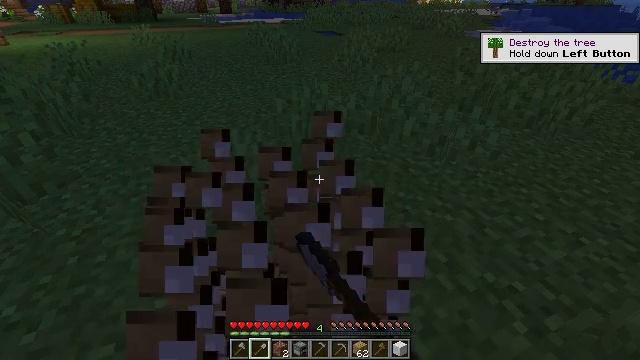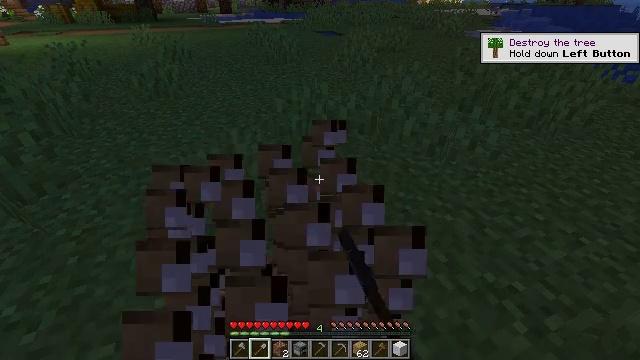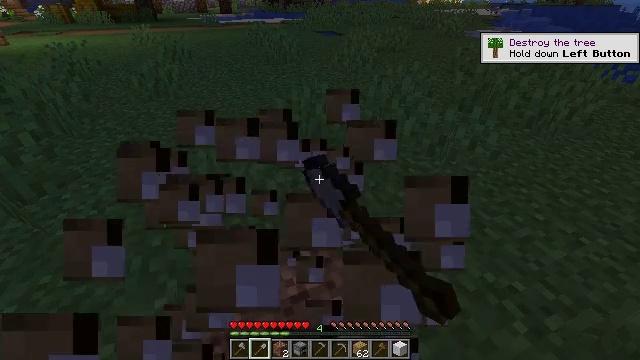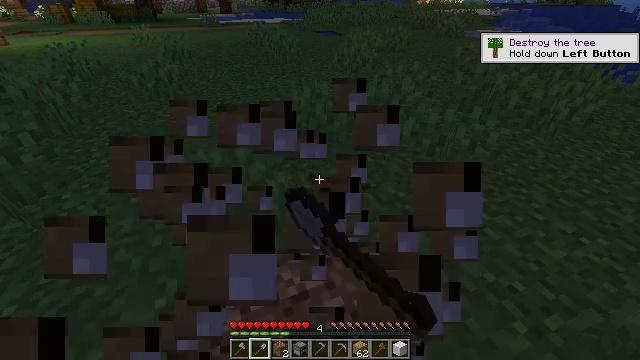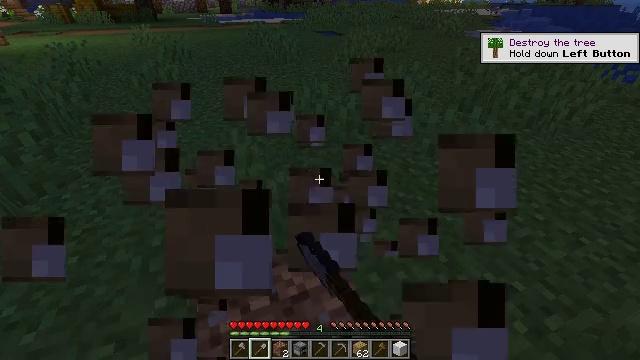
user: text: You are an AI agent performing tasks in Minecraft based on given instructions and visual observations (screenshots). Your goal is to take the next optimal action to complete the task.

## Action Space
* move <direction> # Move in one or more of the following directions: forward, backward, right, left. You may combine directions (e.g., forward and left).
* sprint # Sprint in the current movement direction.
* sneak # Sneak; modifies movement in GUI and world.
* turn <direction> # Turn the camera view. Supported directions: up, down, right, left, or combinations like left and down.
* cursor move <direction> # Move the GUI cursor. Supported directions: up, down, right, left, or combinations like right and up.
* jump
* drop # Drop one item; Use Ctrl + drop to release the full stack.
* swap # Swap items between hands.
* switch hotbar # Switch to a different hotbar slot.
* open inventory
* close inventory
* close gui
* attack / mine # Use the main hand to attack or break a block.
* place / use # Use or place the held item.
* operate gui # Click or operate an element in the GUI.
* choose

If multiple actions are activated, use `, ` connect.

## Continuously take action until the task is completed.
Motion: motion action
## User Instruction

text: Left click on the crafting table
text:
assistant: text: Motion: attack / mine
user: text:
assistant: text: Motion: attack / mine
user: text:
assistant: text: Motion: attack / mine
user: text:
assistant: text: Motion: attack / mine
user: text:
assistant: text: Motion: attack / mine